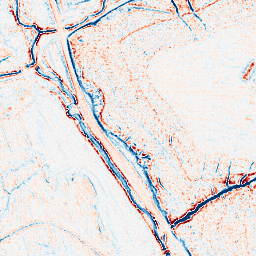
Category: edge_preserving
Decomposition family: anisotropic_diffusion
Decomposition parameters: iterations: 10
kappa: 50
gamma: 0.1
Upsampling method: sinc_blackman
Upsampling parameters: scale: 2
kernel_size: 4
Upsampling scale: 2